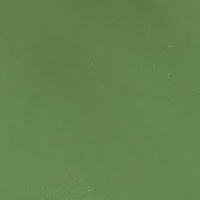
EUNIS habitat code: 14
Species observed at this site:
Astrantia major